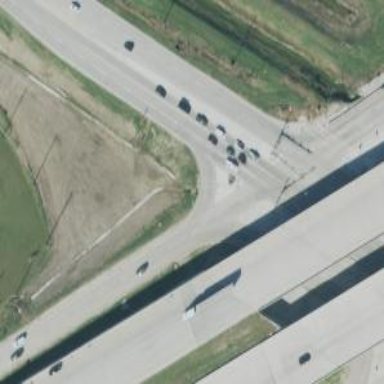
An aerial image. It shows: Secondary road with frontage road alongside.